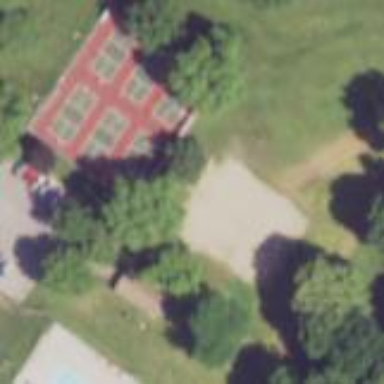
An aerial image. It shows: Tennis court in leisure pitch.